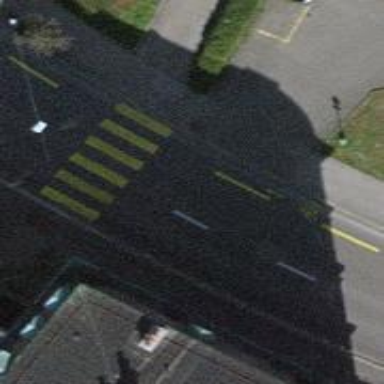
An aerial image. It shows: Secondary road with asphalt surface. There is designated cycle lane on the left side.